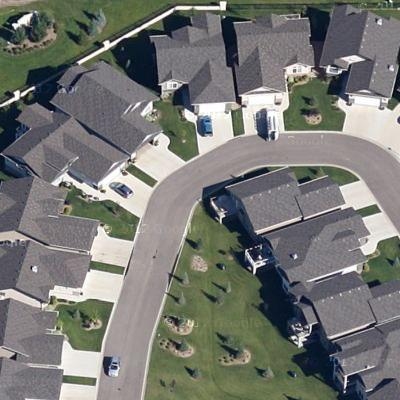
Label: Resident